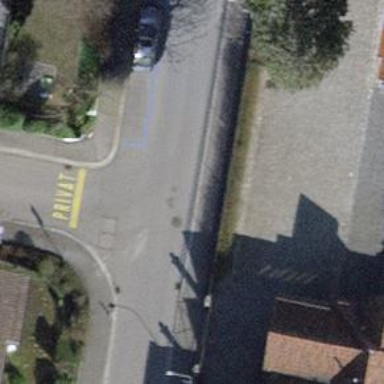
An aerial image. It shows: Unmarked crossing on footway with sett surface.